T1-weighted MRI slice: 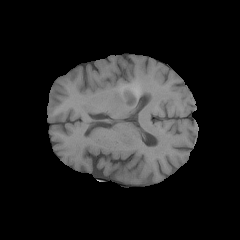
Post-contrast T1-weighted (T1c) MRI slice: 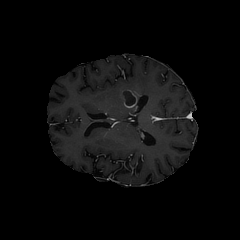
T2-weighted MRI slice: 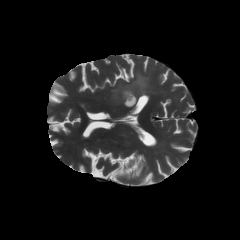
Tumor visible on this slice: yes